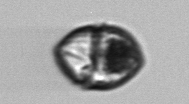
Label: Gyrodinium